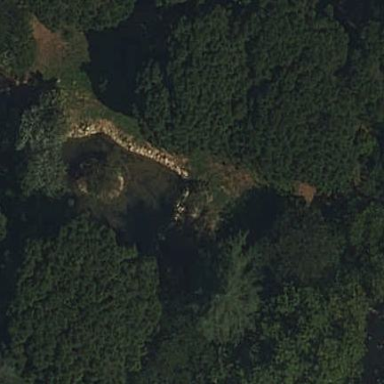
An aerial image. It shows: Peaceful pond surrounded by nature.